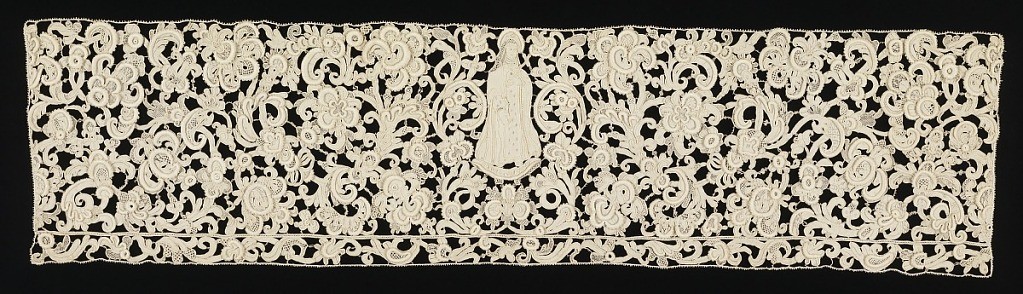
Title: Santa Teresia
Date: late 17th century
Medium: linen Technique: needle lace
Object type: Altar frontal
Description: Frontal of Gros Point de Venise or Point Colbert with a figure of St. Theresa (the saint of lace makers) in center surrounded by floral scrolls in high relief.